Aerial crown-view tile of a tropical tree (Barro Colorado Island, Panama), acquired 20250915:
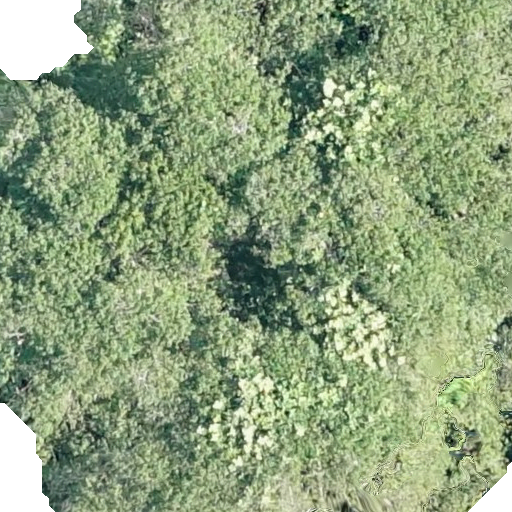
Species: Hura crepitans
GBIF accepted scientific name: Hura crepitans
Crown area: 525.11 m²